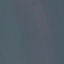
Land use / land cover class: SeaLake